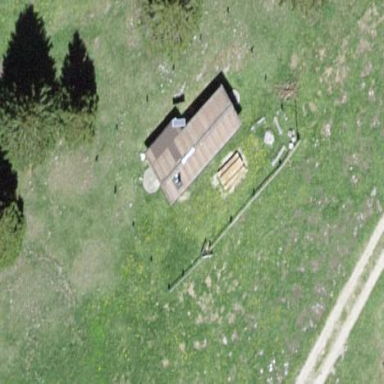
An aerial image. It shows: Wilderness hut building.